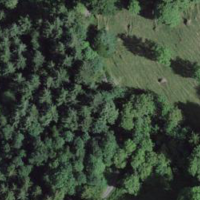
EUNIS habitat code: 44
Species observed at this site:
Aruncus dioicus
Filipendula ulmaria